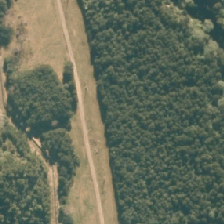
Land cover: urban_parkland